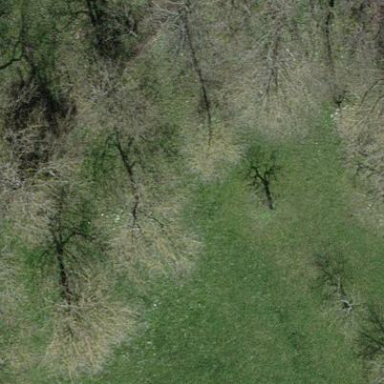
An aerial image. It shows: Orchard.